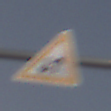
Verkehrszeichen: Gegenverkehr
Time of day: MorningAfternoon
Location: Outdoor (Nature)
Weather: PartlyCloudy
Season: NotSpecified
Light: Natural